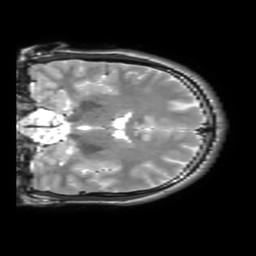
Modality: T2w
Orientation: coronal
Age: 24
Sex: male
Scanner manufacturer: philips
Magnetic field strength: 3 T
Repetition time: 3 s
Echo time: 0.08 s